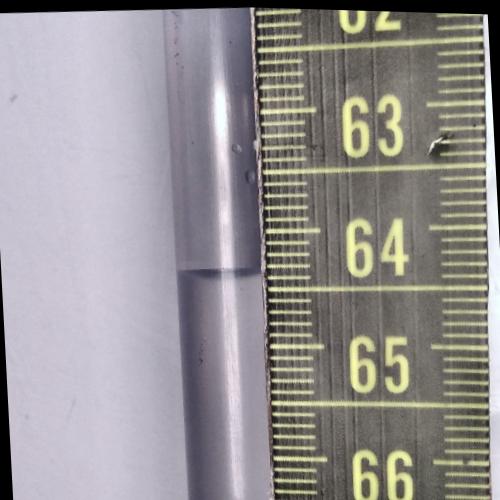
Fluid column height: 64.4 cm